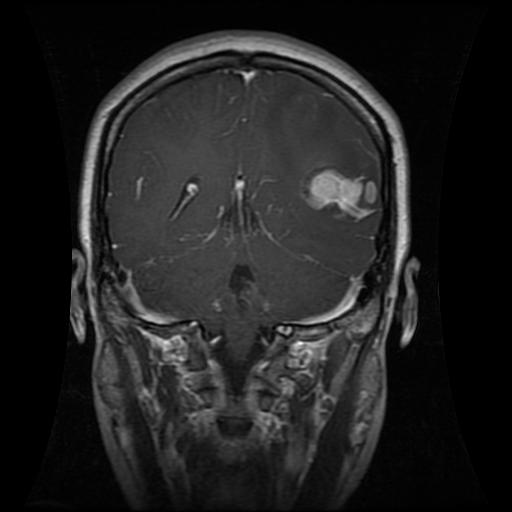
Label: glioma